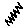
Label: zigzag